Question: Code below resizes the images but I have a new requirement to it.
I want to add padding to short edge with any colour. So when it is scaled down to 100(w)X150(h), it should be saved as 150X150 afted being padded.
For the padding option I've seen these two posts but failed to implement. Please help me to modify my code.
- <URL>
Thanks in advance

'''
$this->defaults['width'] = 100;
$this->defaults['height'] = 150;
private function createThumbnail($sourceImage, $targetImage)
{
list($sourceWidth, $sourceHeight, $sourceType) = getimagesize($sourceImage);
switch ($sourceType)
{
case IMAGETYPE_GIF:
$sourceGdImage = imagecreatefromgif($sourceImage);
break;
case IMAGETYPE_JPEG:
$sourceGdImage = imagecreatefromjpeg($sourceImage);
break;
case IMAGETYPE_PNG:
$sourceGdImage = imagecreatefrompng($sourceImage);
break;
}
if ($sourceGdImage === false)
{
return false;
}
$sourceAspectRatio = ($sourceWidth / $sourceHeight);
$thumbnailAspectRatio = ($this->defaults['width'] / $this->defaults['height']);
if ($sourceWidth <= $this->defaults['width'] && $sourceHeight <= $this->defaults['height'])
{
$thumbnailWidth = $sourceWidth;
$thumbnailHeight = $sourceHeight;
}
elseif ($thumbnailAspectRatio > $sourceAspectRatio)
{
$thumbnailWidth = (int) ($this->defaults['height'] * $sourceAspectRatio);
$thumbnailHeight = $this->defaults['height'];
}
else
{
$thumbnailWidth = $this->defaults['width'];
$thumbnailHeight = (int) ($this->defaults['width'] / $sourceAspectRatio);
}
$thumbnailGdImage = imagecreatetruecolor($thumbnailWidth, $thumbnailHeight);
imagecopyresampled($thumbnailGdImage, $sourceGdImage, 0, 0, 0, 0, $thumbnailWidth, $thumbnailHeight, $sourceWidth, $sourceHeight);
switch ($sourceType)
{
case IMAGETYPE_GIF:
imagegif($thumbnailGdImage, $targetImage, 90);
break;
case IMAGETYPE_JPEG:
imagejpeg($thumbnailGdImage, $targetImage, 90);
break;
case IMAGETYPE_PNG:
imagepng($thumbnailGdImage, $targetImage, 9);
break;
}
imagedestroy($sourceGdImage);
imagedestroy($thumbnailGdImage);
return true;
}
'''
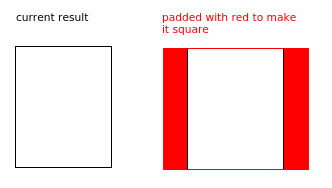
Answer: '''
thumbnailDefaults:
height: 200
width: 200
red: 200
green: 0
blue: 0
private function createThumbnailWithPadding($sourceImage, $targetImage)
{
list($sourceWidth, $sourceHeight, $sourceType) = getimagesize($sourceImage);
$sourceGdImage = imagecreatefromstring(file_get_contents($sourceImage));
//Determine scale based on the longest edge
if ($sourceHeight > $sourceWidth)
{
$scale = ($this->thumbnailDefaults['height'] / $sourceHeight);
}
else
{
$scale = ($this->thumbnailDefaults['width'] / $sourceWidth);
}
//Calculate new image dimensions
$thumbnailWidth = ($sourceWidth * $scale);
$thumbnailHeight = ($sourceHeight * $scale);
//Determine offset coordinates so that new image is centered
$offsetX = (($this->thumbnailDefaults['width'] - $thumbnailWidth) / 2);
$offsetY = (($this->thumbnailDefaults['height'] - $thumbnailHeight) / 2);
//Create new image and fill with background colour
$thumbnailGdImage = imagecreatetruecolor($this->thumbnailDefaults['width'], $this->thumbnailDefaults['height']);
//Set background colour
$bgColor = imagecolorallocate(
$thumbnailGdImage,
$this->thumbnailDefaults['red'],
$this->thumbnailDefaults['green'],
$this->thumbnailDefaults['blue']
);
//Fill background colour
imagefill($thumbnailGdImage, 0, 0, $bgColor);
//Copy and resize original image into center of new image
imagecopyresampled($thumbnailGdImage, $sourceGdImage, $offsetX, $offsetY, 0, 0, $thumbnailWidth, $thumbnailHeight, $sourceWidth, $sourceHeight);
//clearstatcache();
switch ($sourceType)
{
case IMAGETYPE_GIF:
imagegif($thumbnailGdImage, $targetImage, 90);
break;
case IMAGETYPE_JPEG:
imagejpeg($thumbnailGdImage, $targetImage, 90);
break;
case IMAGETYPE_PNG:
imagepng($thumbnailGdImage, $targetImage, 9);
break;
}
imagedestroy($sourceGdImage);
imagedestroy($thumbnailGdImage);
return true;
}
'''